Question: When coding, i usually use hotkey.
Today, I make a mistake on hotkey and my editor show special charaters in every line of code (see the image below):

Can you tell me how to turn it off?
Thanks.
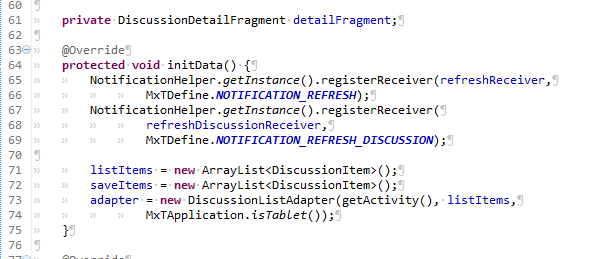
Answer: Click the 'Show Whitespace Characters' button on the toolbar: